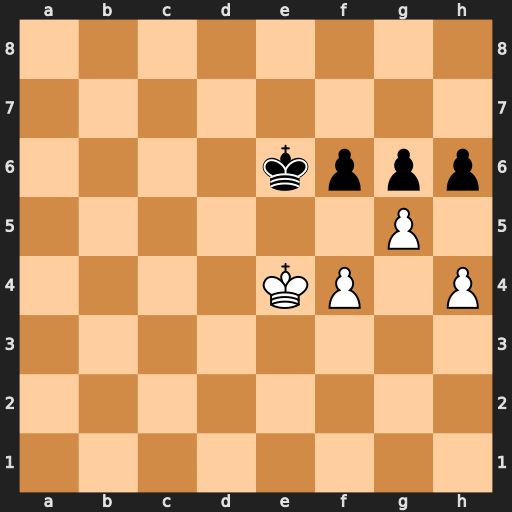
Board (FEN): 8/8/4kppp/6P1/4KP1P/8/8/8
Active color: w
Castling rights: -
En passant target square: -
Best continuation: gxh6 Kf7 Kd5 Kg8 Ke6 Kh7 Kxf6